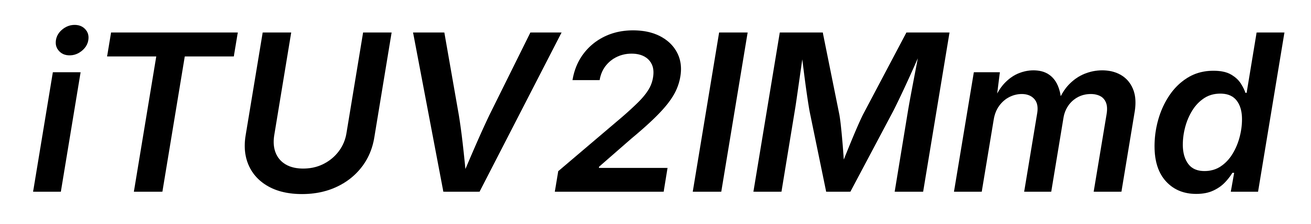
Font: Inter-Italic_SemiBold_Italic